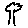
Label: tree